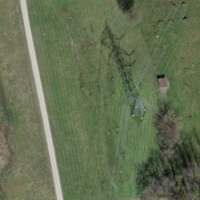
EUNIS habitat code: 52
Species observed at this site:
Tettigonia viridissima